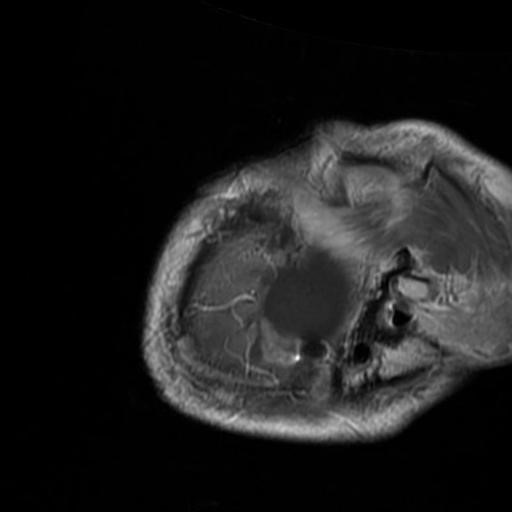
Label: brain_glioma